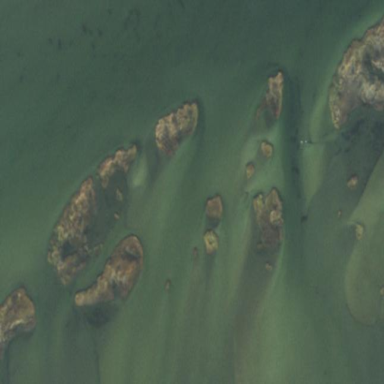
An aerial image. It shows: Islet in tidal wet meadow natural area.